Question: I'm plotting data which extent, in x, from -1000 to 1000. But I'm only interested in the values between x = -1 and 0.
I also want to plot on an x log scale. But since the x-values are negative, I cannot use xscale("log"). I can use xscale("symlog") though and this is the behaviour I want.
Unfortunately, "symlog" seems to be broken. I cannot use the linthreshx argument with a value of less then 2 (the default?). But since I'm interested in x values from -1 to 0, I have to use that argument and set it to something like 1e-5 or even smaller.
If I set linthreshx to something smaller then 1, the plot breaks. Here is a simple example, taken from <URL>:
'''
import numpy
from matplotlib import pyplot
# Enable interactive mode
pyplot.ion()
# Draw the grid lines
pyplot.grid(True)
# Numbers from -50 to 50, with 0.1 as step
xdomain = numpy.arange(-50,50, 0.1)
# Plots a simple linear function 'f(x) = x'
pyplot.plot(xdomain, xdomain)
# Plots 'sin(x)'
pyplot.plot(xdomain, numpy.sin(xdomain))
pyplot.axis([-60,60,-1.5,1.5])
pyplot.xscale('symlog', linthreshx=0.1)
'''
Running that you'll see what I mean by the curve "coming back"... Here is the resulting image:
The problem seems to be that, on the x-axis, 0 is actually 10^0 = 1, not 0. Putting something smaller then 1 will make the line go back and the axis values are wrong (when hovering with the mouse and getting the x value).
I might not be using the right tool though, but how to achieve what I want? I want the x axis to look like: -10^2 -10^1 -10^0 -10^-1 -10^-2 -10^-3 ... [up to my defined minimum exponent] ... 10^-3 10^-2 10^-1 10^0 10^1 10^2
Thank you
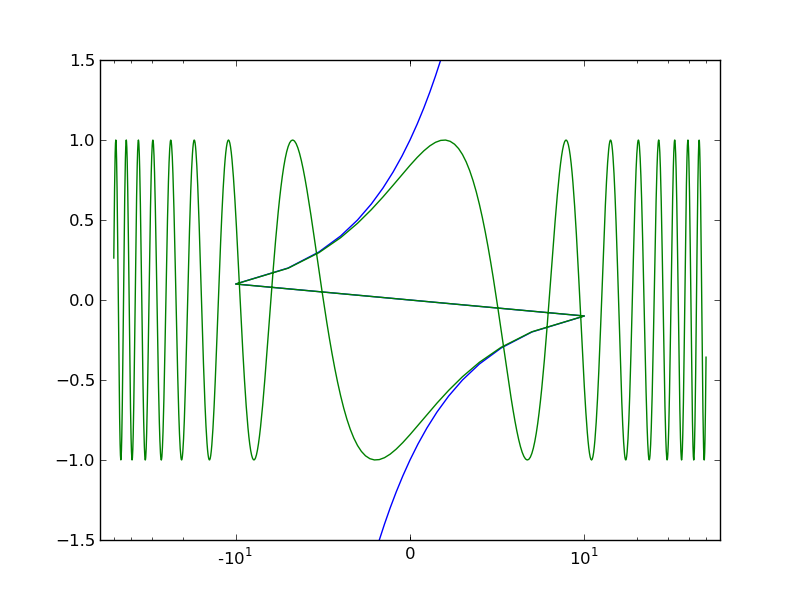
Answer: This was actually a bug in matplotlib.
See <URL>
It is now fixed. I'm attaching a picture showing the correct result of the previous snippet.